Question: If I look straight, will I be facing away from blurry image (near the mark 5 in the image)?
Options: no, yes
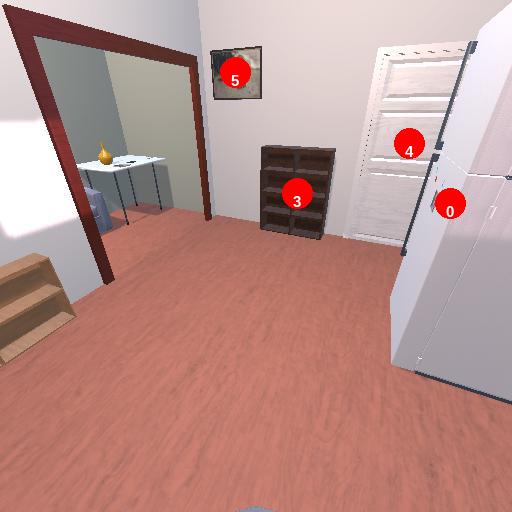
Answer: no